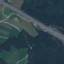
Land use / land cover: Highway